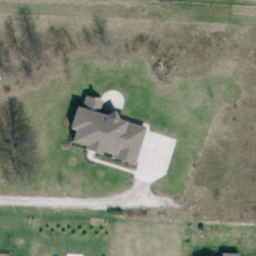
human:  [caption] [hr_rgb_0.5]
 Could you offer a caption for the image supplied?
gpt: A house surrounded by trees and lawn in the sparse residential area .

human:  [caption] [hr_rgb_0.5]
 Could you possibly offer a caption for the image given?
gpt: This is a sparse residential area with a house surrounded by trees and lawn .

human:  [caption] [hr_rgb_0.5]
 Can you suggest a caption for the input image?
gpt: A house with plants surrounded is in the sparse residential area .

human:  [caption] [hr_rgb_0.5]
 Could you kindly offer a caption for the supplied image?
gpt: A house is surrounded by trees and lawn in the sparse residential area .

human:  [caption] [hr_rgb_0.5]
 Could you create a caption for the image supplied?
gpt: A house with trees and lawn surrounded in the sparse residential area .